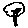
Label: tree